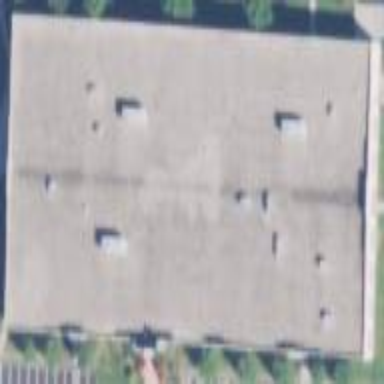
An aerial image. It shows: Commercial building.